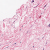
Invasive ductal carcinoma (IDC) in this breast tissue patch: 0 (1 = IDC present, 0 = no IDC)